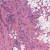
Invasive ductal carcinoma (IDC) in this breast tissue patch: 1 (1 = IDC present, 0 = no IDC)